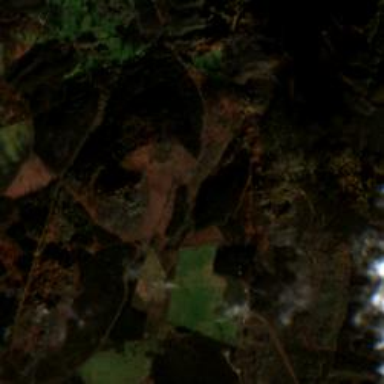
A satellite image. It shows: Forest area dominated by broadleaved trees.